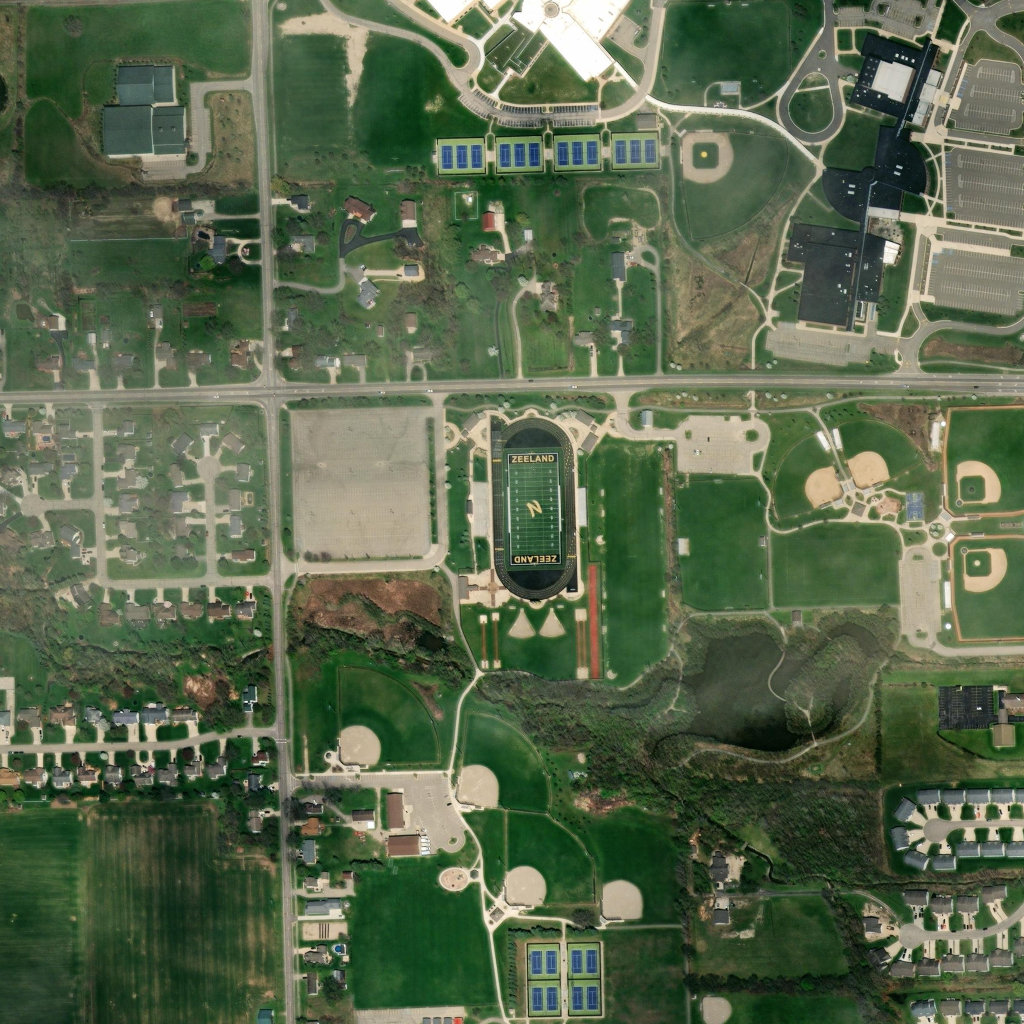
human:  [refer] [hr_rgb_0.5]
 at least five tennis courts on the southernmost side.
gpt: <box>[[51, 92, 58, 98, 0]]</box>

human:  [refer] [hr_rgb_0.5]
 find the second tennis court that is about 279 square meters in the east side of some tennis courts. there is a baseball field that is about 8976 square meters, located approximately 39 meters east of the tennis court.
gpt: <box>[[61, 13, 62, 16, 0]]</box>

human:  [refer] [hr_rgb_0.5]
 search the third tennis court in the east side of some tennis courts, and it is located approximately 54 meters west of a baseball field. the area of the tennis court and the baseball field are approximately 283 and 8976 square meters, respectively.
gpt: <box>[[60, 13, 61, 16, 0]]</box>